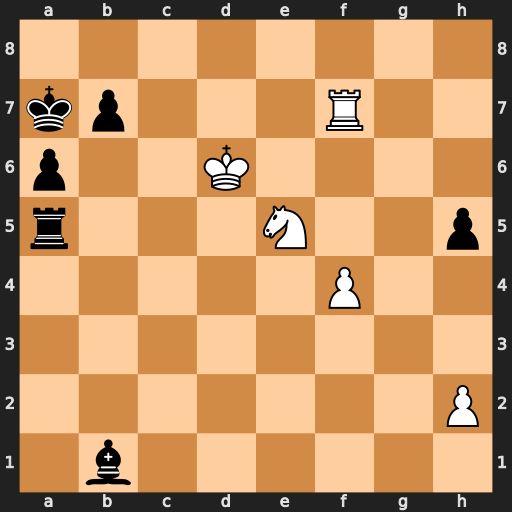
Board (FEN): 8/kp3R2/p2K4/r3N2p/5P2/8/7P/1b6
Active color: w
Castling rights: -
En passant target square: -
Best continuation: Nc6+ Kb6 Nxa5